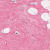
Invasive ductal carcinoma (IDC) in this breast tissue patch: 0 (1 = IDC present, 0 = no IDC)